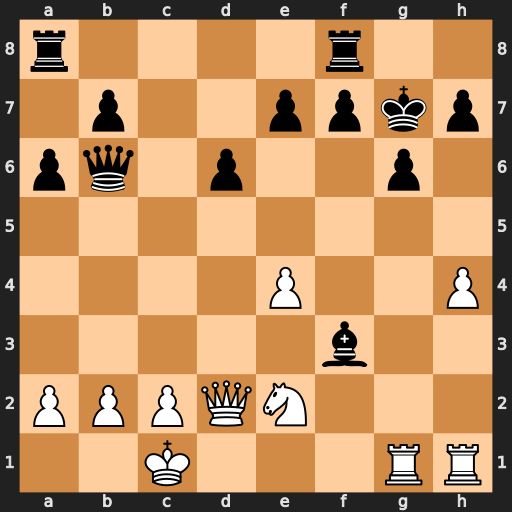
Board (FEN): r4r2/1p2ppkp/pq1p2p1/8/4P2P/5b2/PPPQN3/2K3RR
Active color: w
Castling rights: -
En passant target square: -
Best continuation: Qc3+ f6 Qxf3